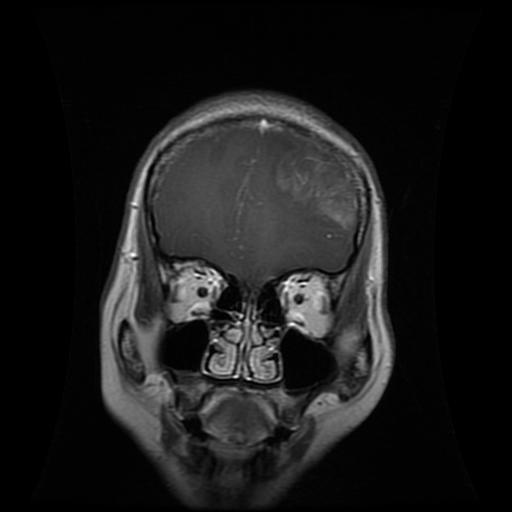
Label: glioma